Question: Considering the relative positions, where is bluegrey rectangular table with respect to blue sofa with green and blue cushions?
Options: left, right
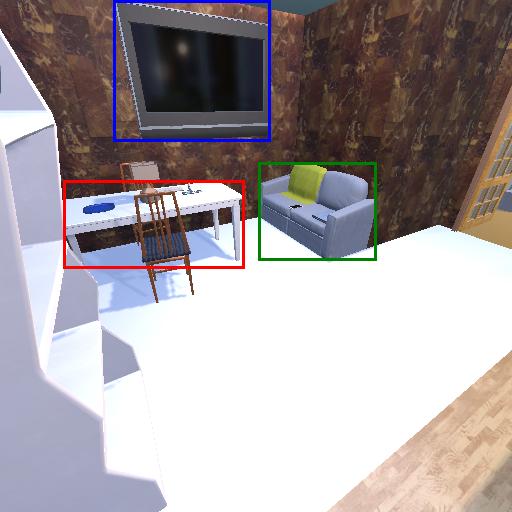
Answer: left